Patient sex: M
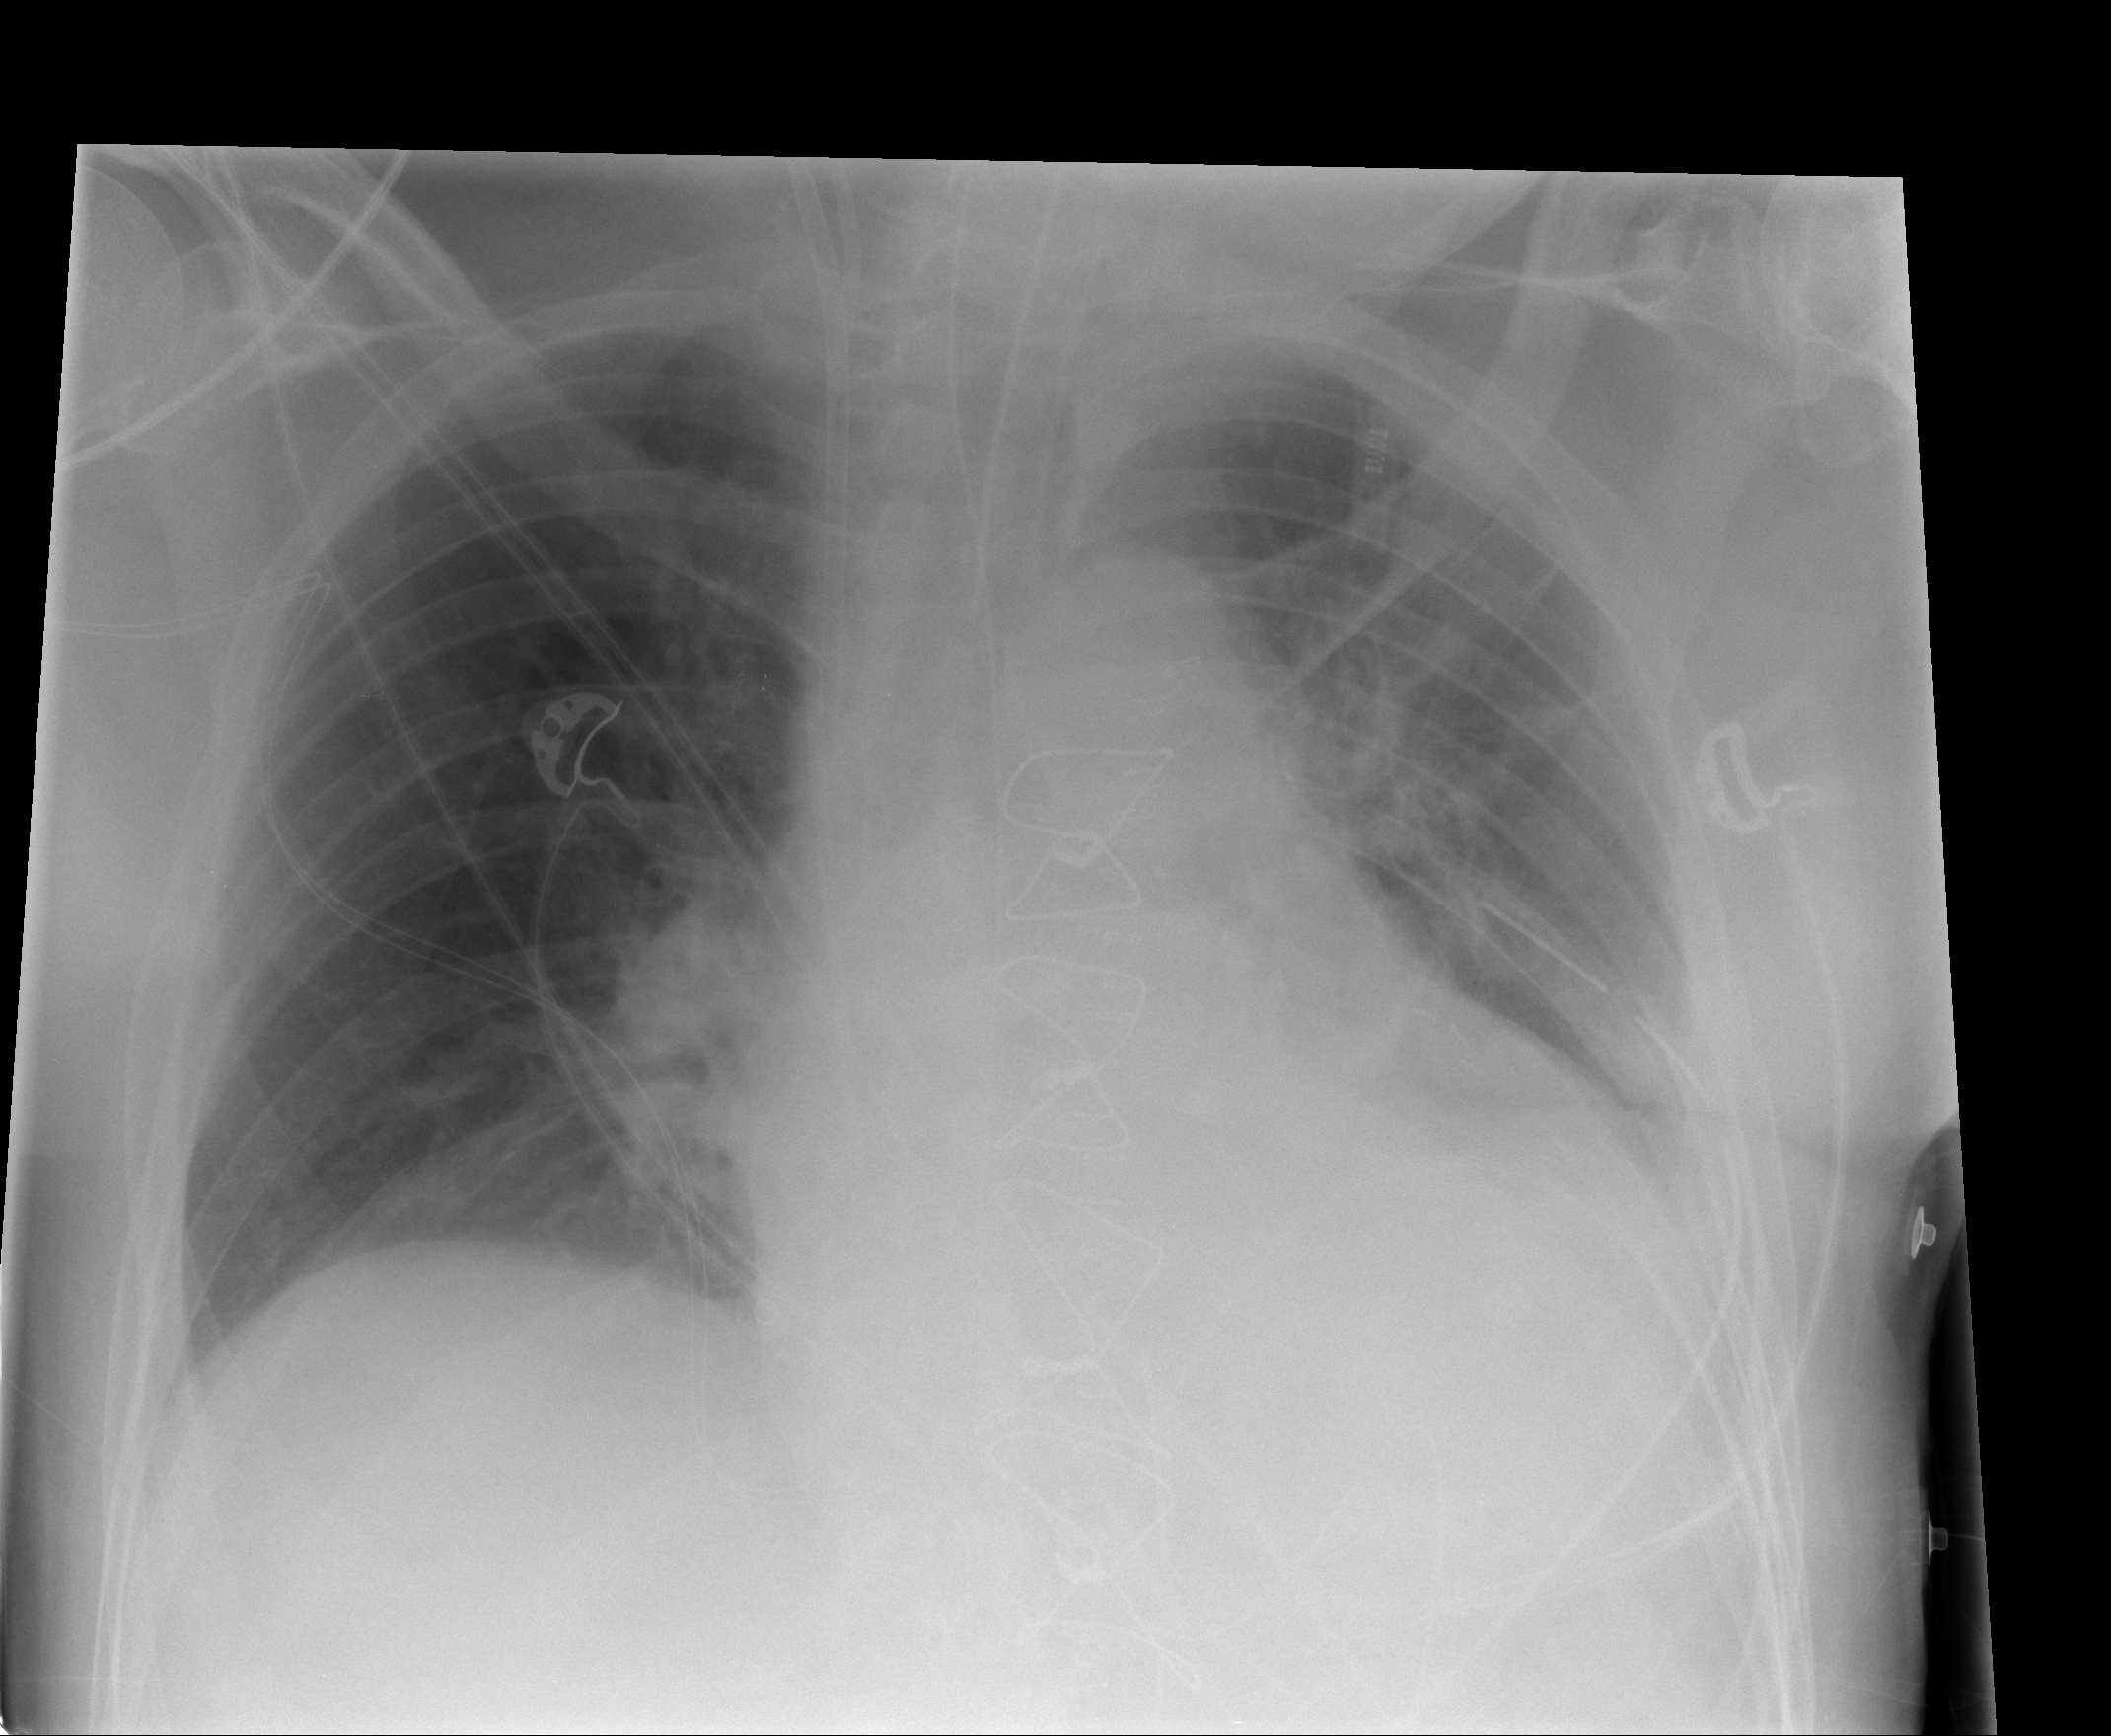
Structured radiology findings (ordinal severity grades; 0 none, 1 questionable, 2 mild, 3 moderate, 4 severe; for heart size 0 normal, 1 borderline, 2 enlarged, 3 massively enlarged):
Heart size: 2
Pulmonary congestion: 0
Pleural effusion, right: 0
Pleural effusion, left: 2
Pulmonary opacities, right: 0
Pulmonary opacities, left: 1
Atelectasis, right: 0
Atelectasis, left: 0